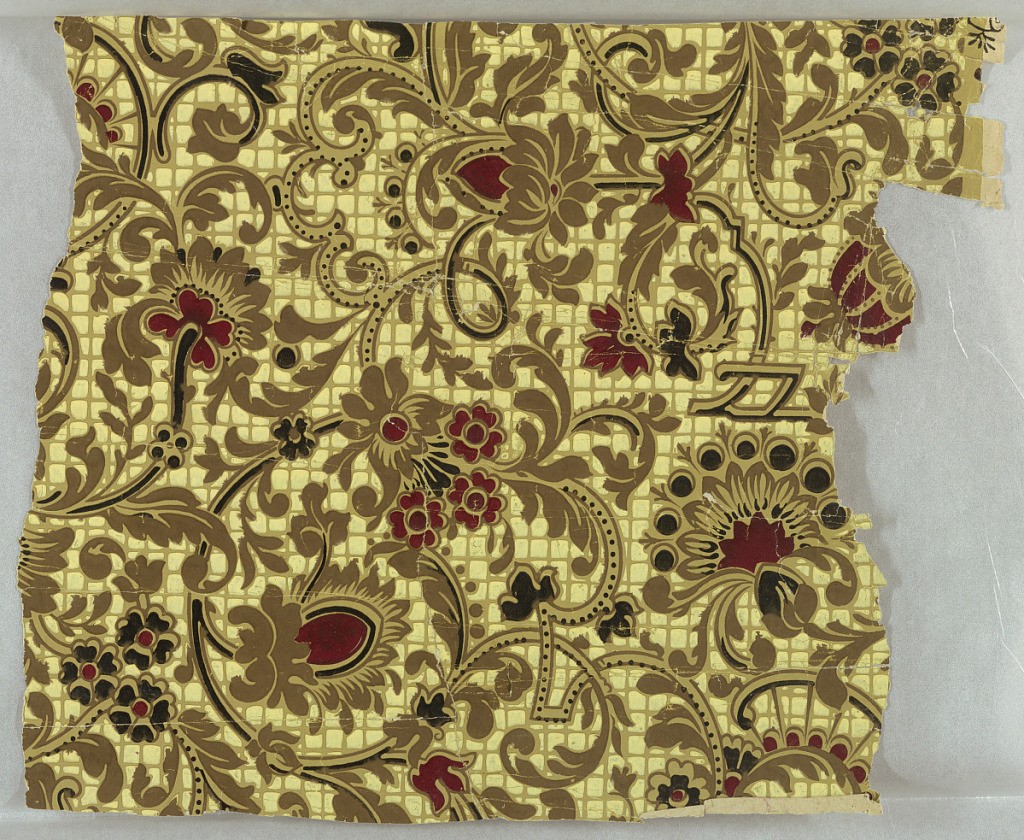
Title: Sidewall
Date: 1880–90
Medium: Machine-printed on machine-made paper
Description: All-over floral and foliate pattern, in Aesthetic style. Scrolling leaves and flowers, printed in burgundy and browns, printed over metallic gold grid on white ground.